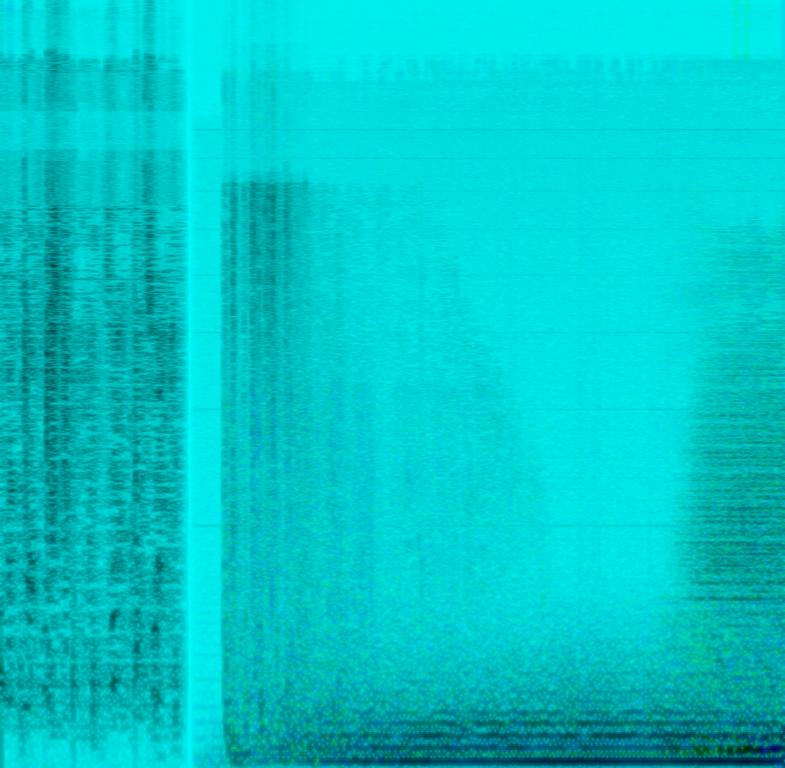
This music is an electronic instrumental. The tempo is medium with an intense electronic boom and sound of something collapsing or tumbling. The clip starts with the angry voice of a child talking in a foreign language.